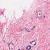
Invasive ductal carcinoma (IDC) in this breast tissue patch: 0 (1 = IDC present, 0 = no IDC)